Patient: sex M, age 69
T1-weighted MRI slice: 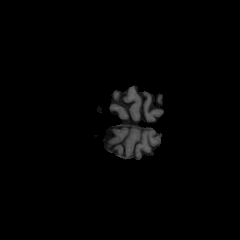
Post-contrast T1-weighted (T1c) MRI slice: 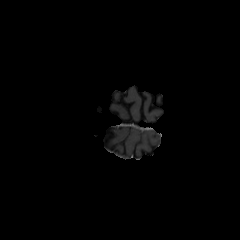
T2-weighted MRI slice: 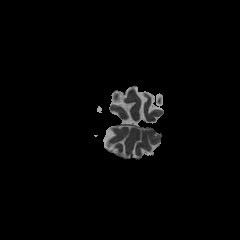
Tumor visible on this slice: no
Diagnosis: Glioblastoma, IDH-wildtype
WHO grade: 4